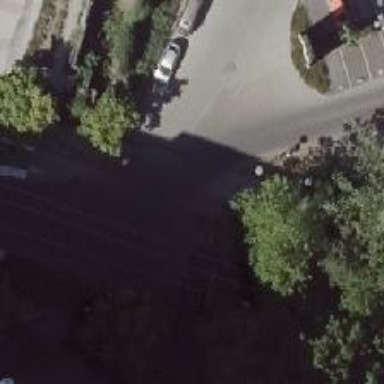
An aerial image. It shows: Asphalt road in residential area.